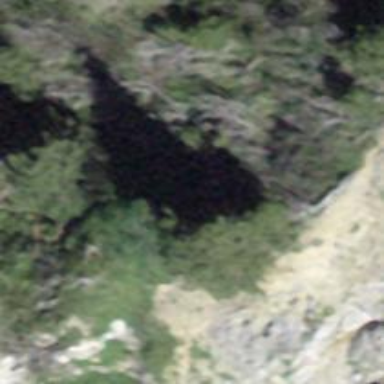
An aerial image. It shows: Natural cliff.